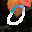
Label: 0